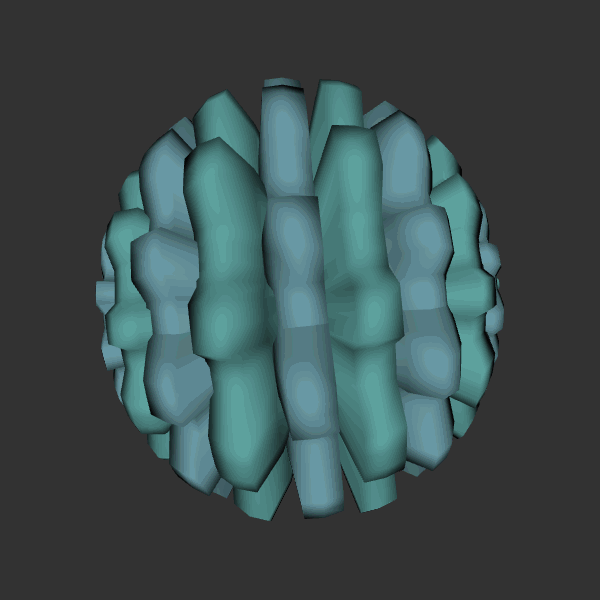
Background: dark